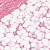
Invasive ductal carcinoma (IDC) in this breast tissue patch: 0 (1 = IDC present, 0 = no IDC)